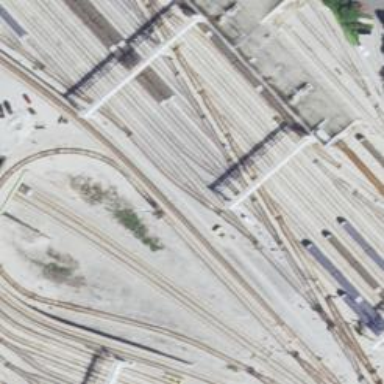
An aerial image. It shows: Railway service station.